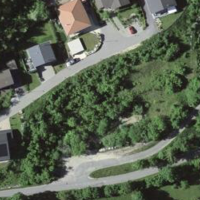
EUNIS habitat code: 52
Species observed at this site:
Salix caprea